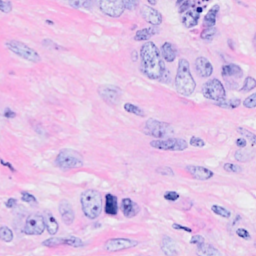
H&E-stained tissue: Breast